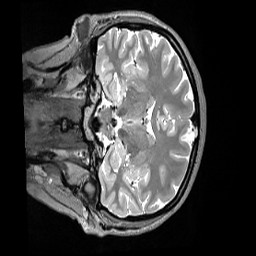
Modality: T2w
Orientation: coronal
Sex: female
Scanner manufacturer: siemens
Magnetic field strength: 3 T
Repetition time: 3 s
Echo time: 0.409 s